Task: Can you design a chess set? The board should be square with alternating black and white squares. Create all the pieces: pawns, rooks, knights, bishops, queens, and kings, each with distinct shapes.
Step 3068:
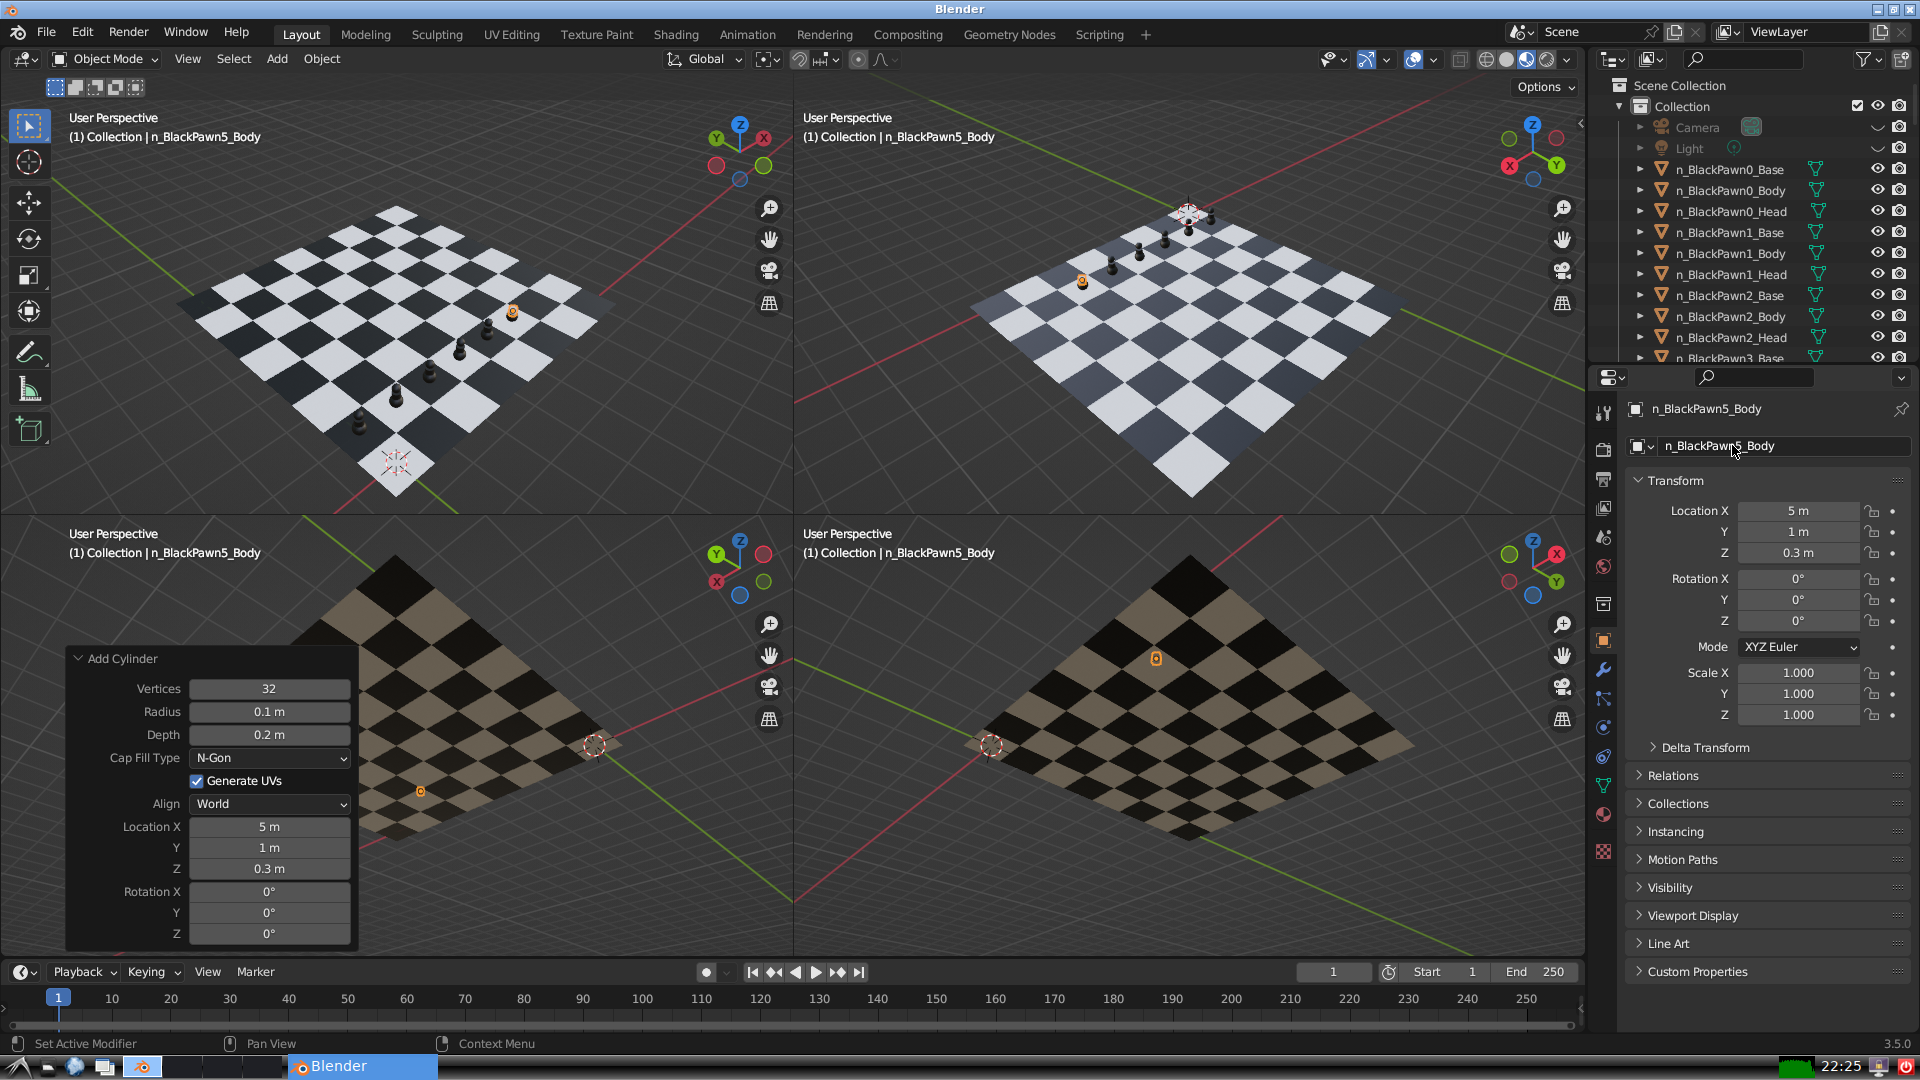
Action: {"mouse_move": [1603, 815]}